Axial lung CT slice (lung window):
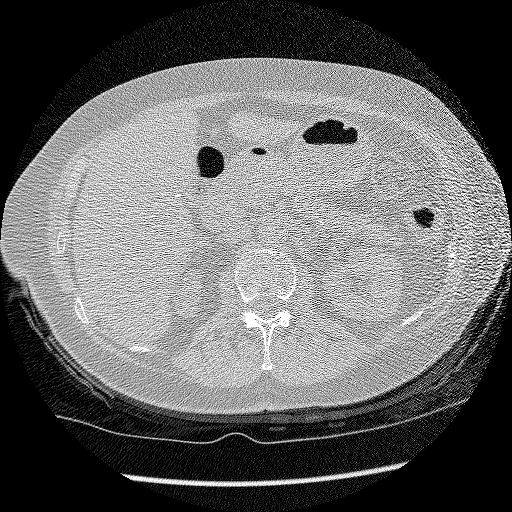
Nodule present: no